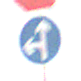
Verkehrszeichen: VorgeschriebeneFahrtrichtungGeradeausOderLinks
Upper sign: Stop
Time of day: SunriseSunset
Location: Outdoor (RoadRail)
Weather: PartlyCloudy
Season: NotSpecified
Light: Natural